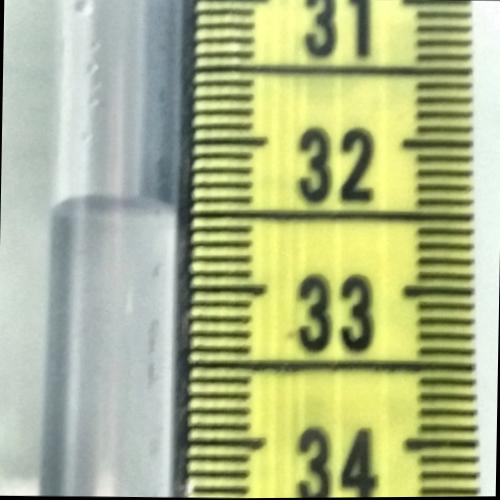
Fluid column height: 32.5 cm